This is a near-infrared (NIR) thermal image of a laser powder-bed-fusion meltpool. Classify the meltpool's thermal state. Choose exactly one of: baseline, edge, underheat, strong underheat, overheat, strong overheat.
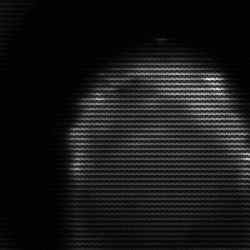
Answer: edge